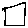
Label: square